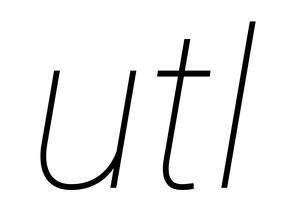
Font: Roboto-Italic_Thin_Italic